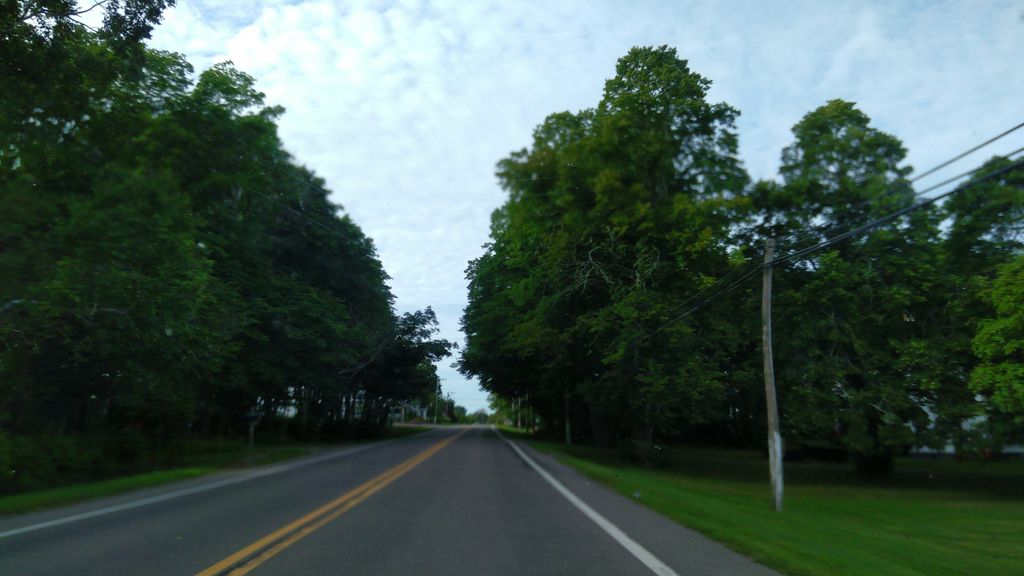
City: charlottetown